This time-domain trace was recorded on a rotor test rig. Classify the rotor condition as one of: normal, misalignment, unbalance, looseness.
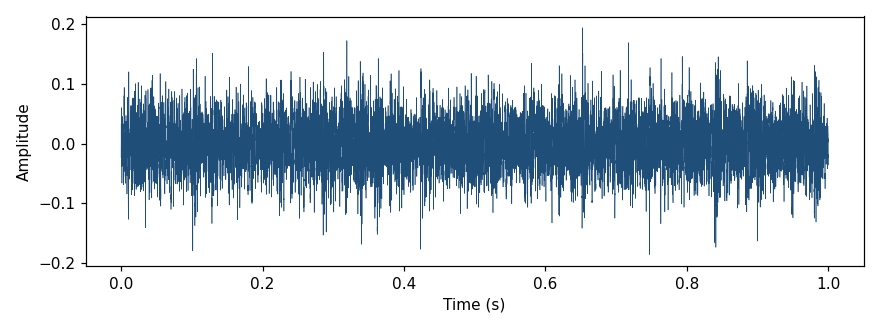
Answer: normal